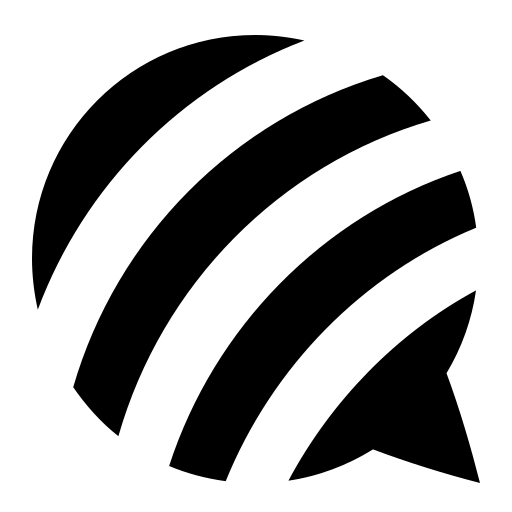
Tags: icon, FontAwesome, fa-icon, brand, forumbee